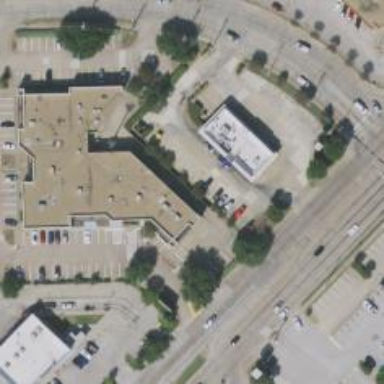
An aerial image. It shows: Healthcare clinic.